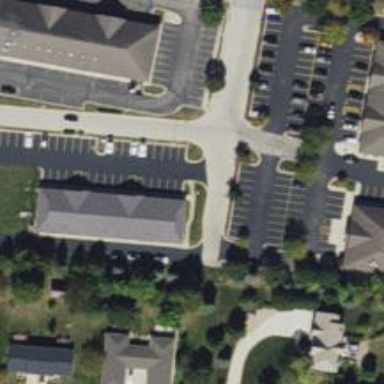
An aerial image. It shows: Hospice facility providing healthcare services.